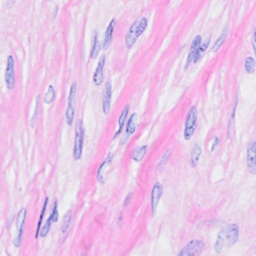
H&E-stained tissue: Breast